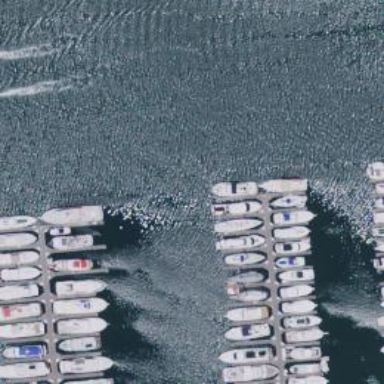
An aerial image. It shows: Marina on leisure land.